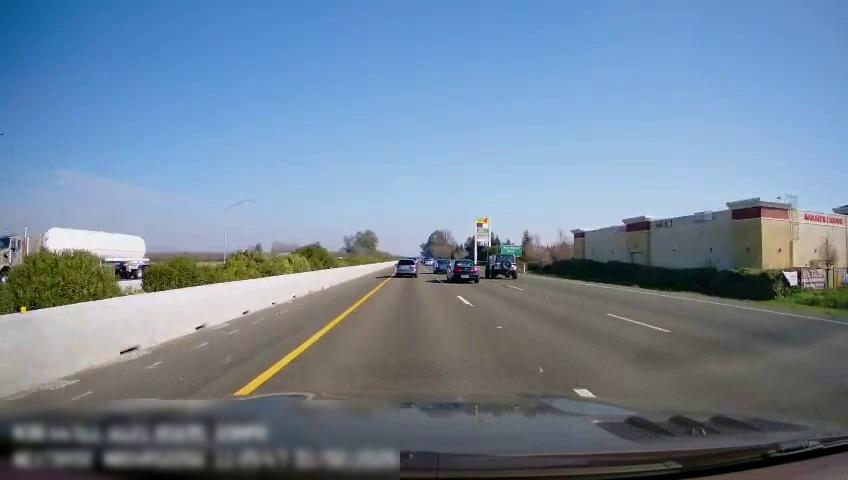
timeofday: Day
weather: Sunny
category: Drivable Space
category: Vehicles | Truck
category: Vehicles | SUV
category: Vehicles | SUV
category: Vehicles | SUV
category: Vehicles | SUV
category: Vehicles | Car
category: Lanes | Current Lane
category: Lanes | Current Lane
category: Lanes | Alternate Lane
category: Lanes | Alternate Lane
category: Traffic | Signs